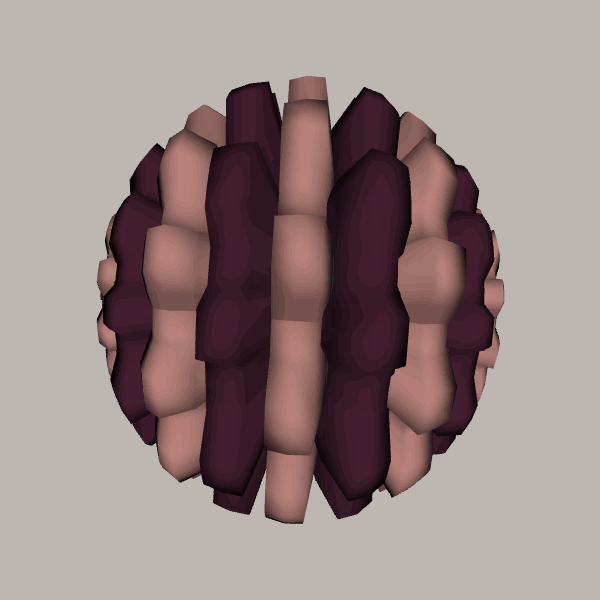
Background: light